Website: bh-photo
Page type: address-validator
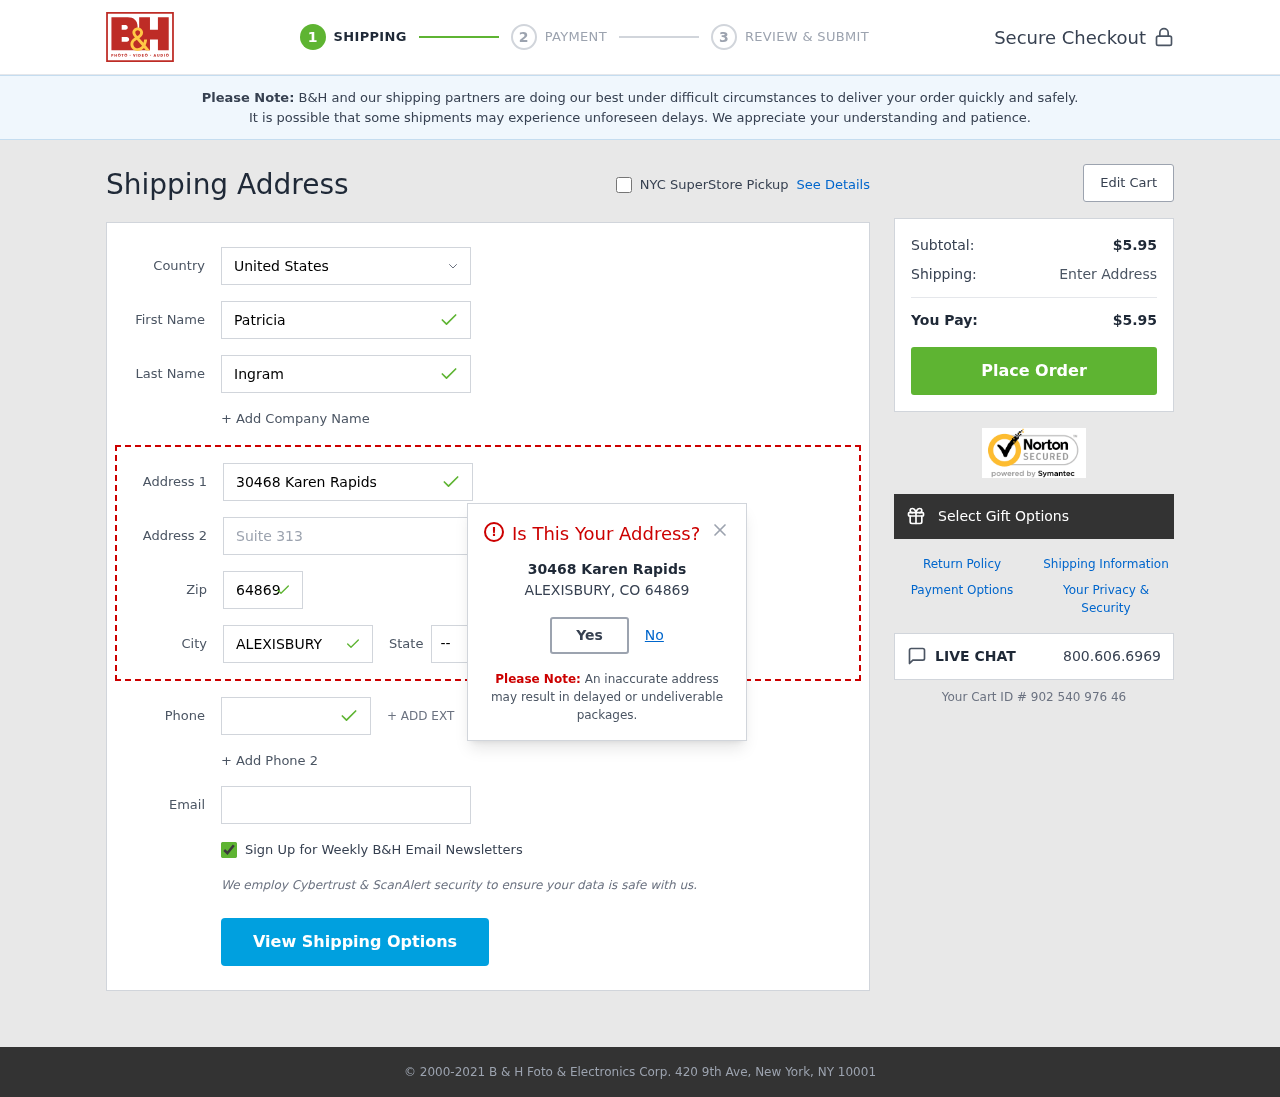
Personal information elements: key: PII_CITY
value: Alexisbury
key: PII_COUNTRY
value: United States
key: PII_EMAIL
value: patricia.ingram@gmail.com
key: PII_FIRSTNAME
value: Patricia
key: PII_LASTNAME
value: Ingram
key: PII_PHONE
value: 6247888399
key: PII_POSTCODE
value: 64869
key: PII_STATE_ABBR
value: CO
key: PII_STREET
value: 30468 Karen Rapids
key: PII_STREET2
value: Suite 313
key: PII_CITY_MODAL
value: ALEXISBURY
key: PII_POSTCODE_FULL
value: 64869
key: PII_POSTCODE_NUMERIC
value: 64869
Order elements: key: ORDER_SUBTOTAL
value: $5.95
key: ORDER_TOTAL
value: $5.95
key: ORDER_ID
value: Your Cart ID # 902 540 976 46